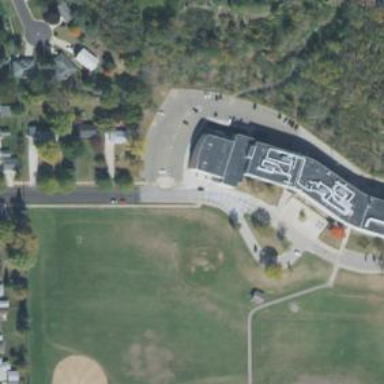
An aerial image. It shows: The area is school with designated school grounds.